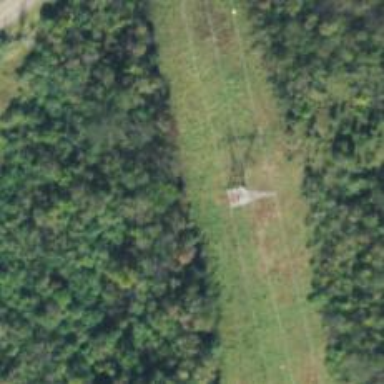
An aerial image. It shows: Lattice structure tower used for power distribution.